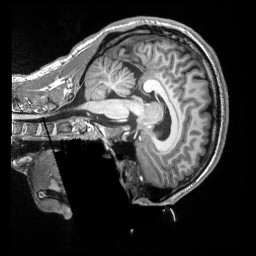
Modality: T1w
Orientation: sagittal
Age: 19
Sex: male
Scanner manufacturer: siemens
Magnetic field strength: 3 T
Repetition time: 2.3 s
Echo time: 0.00298 s